Question: I read this link :
<URL>
> res/values-sw720dp/dimens.xml (800*1280)
but when I run my layout on Nexus 7 - API 19 800*1280 on the Genymotion,it use
> values-hdpi
instead of
> values-sw720dp
!

my min api is 14.
why?
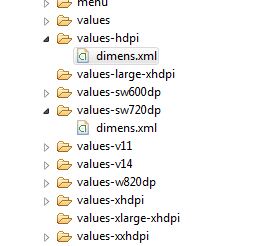
Answer: Because the Nexus 7 does not have a smallest width value >= 720dp. The Nexus 7 is TVDPI (1.3x) density, so that means the 1280x800 resolution is effectively 961dp x 600dp. So it should match the 'sw600dp' qualifier, but it will not match 'sw720dp', as its smallest width is 600dp.